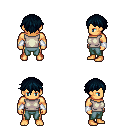
a pixel art fantasy rpg character, male body template, human, tanned skin, white sleeveless shirt, teal pants, raven short bangs hairstyle, white cloth bracers, four views (front, back, left, right), 2x2 character sprite sheet, small pixel art, hard edges, no anti-aliasing